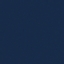
Land use / land cover: SeaLake